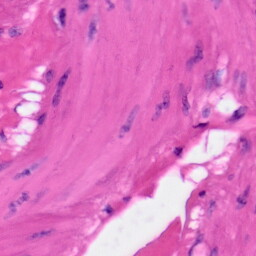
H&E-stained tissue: Skin